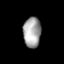
Tissue: prostate
Cell type: Epithelial cells
Senescence score: 0.2975
Nuclear area (px): 529
Mean DAPI intensity: 163.161